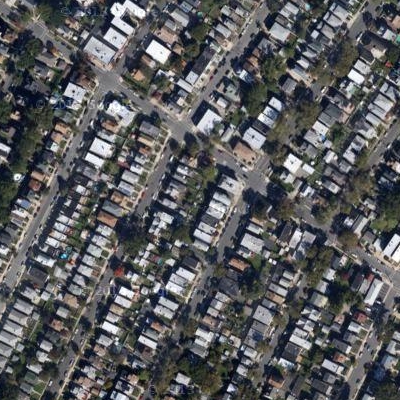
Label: Resident